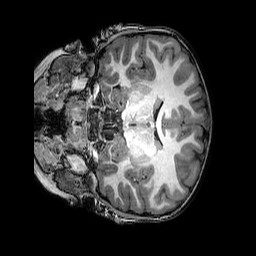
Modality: T1w
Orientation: coronal
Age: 6
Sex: female
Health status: healthy